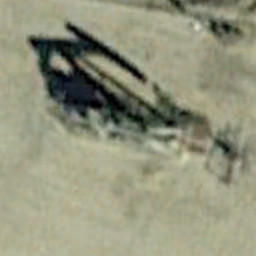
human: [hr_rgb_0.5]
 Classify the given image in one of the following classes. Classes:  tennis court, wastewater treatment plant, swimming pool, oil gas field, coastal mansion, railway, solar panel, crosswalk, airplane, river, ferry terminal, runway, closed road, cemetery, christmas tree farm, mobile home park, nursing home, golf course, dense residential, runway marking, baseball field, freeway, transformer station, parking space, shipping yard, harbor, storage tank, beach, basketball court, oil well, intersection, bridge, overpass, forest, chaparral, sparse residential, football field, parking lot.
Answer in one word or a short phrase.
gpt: oil well